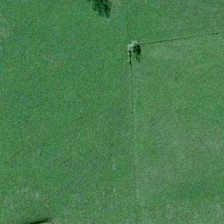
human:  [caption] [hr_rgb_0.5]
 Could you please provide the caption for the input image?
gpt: two green trees are in a piece of green meadows .

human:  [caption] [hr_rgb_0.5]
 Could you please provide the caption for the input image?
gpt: two green trees are in a piece of green meadows .

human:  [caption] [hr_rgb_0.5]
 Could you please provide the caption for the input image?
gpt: two green trees are in a piece of green meadows .

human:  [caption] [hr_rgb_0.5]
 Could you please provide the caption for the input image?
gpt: two green trees are in a piece of green meadows .

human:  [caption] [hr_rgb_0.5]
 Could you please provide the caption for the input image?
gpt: two green trees are in a piece of green meadows .